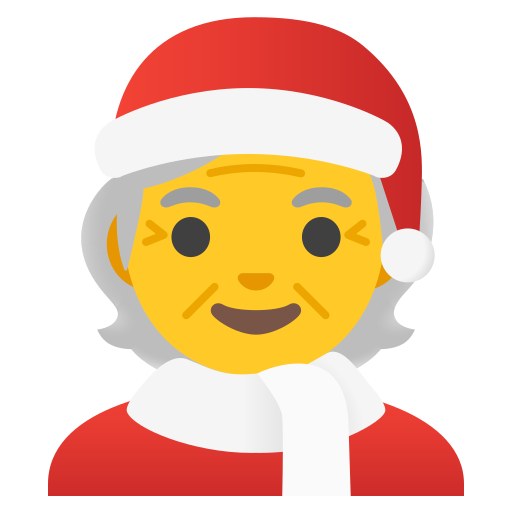
Emoji: 🧑‍🎄